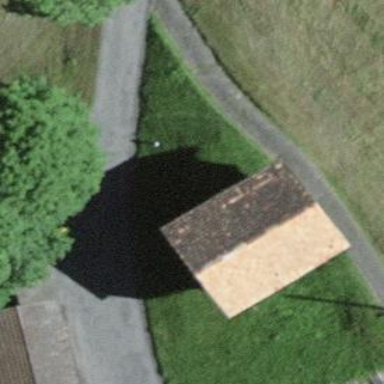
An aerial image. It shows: Barn.